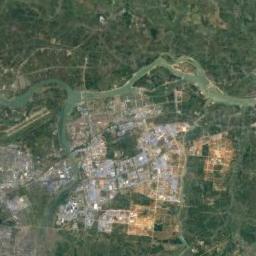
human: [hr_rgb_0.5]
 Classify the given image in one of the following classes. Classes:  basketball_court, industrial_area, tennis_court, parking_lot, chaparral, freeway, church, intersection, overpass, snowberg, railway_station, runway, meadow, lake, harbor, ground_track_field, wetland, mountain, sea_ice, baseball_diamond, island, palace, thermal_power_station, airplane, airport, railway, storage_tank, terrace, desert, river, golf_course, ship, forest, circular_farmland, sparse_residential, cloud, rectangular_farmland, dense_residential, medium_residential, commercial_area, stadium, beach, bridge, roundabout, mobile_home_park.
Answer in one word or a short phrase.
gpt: river